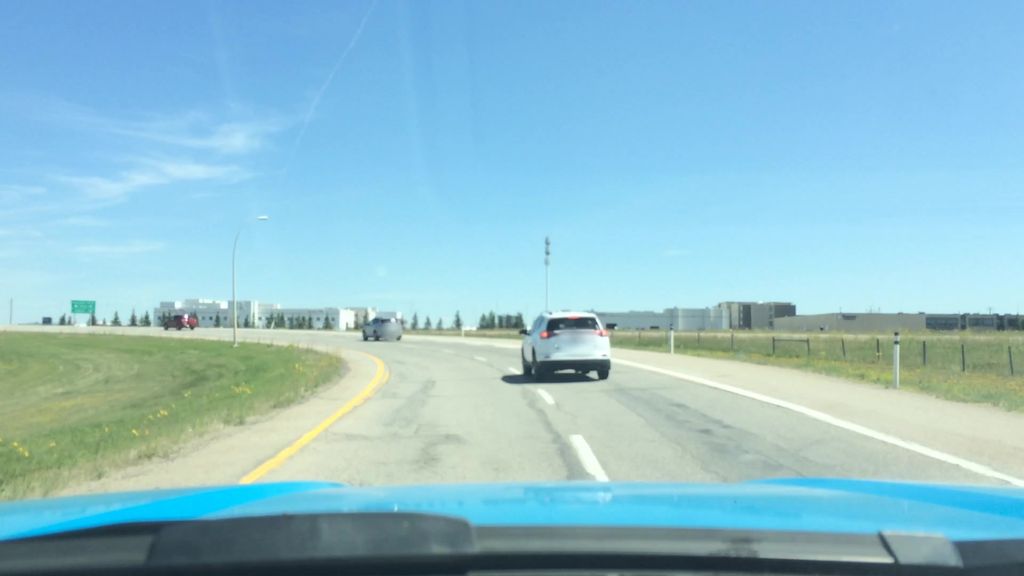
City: calgary